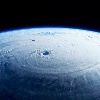
Label: cloud